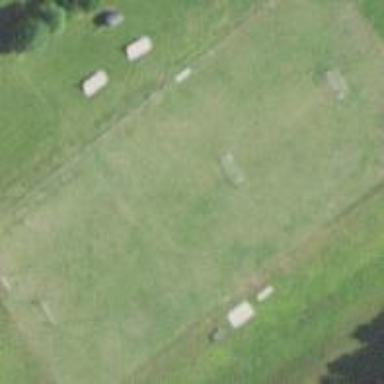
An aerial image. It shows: Pitch designated for soccer and American football.